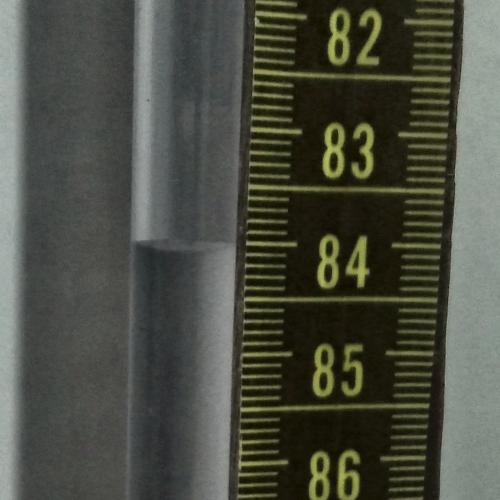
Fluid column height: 84.0 cm